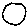
Label: circle